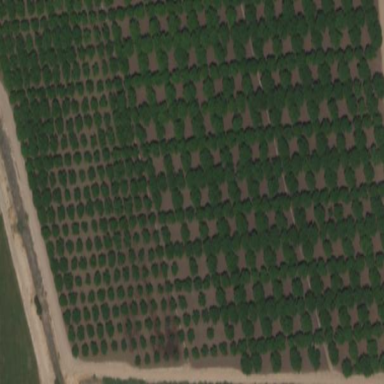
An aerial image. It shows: Orchard.